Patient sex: M
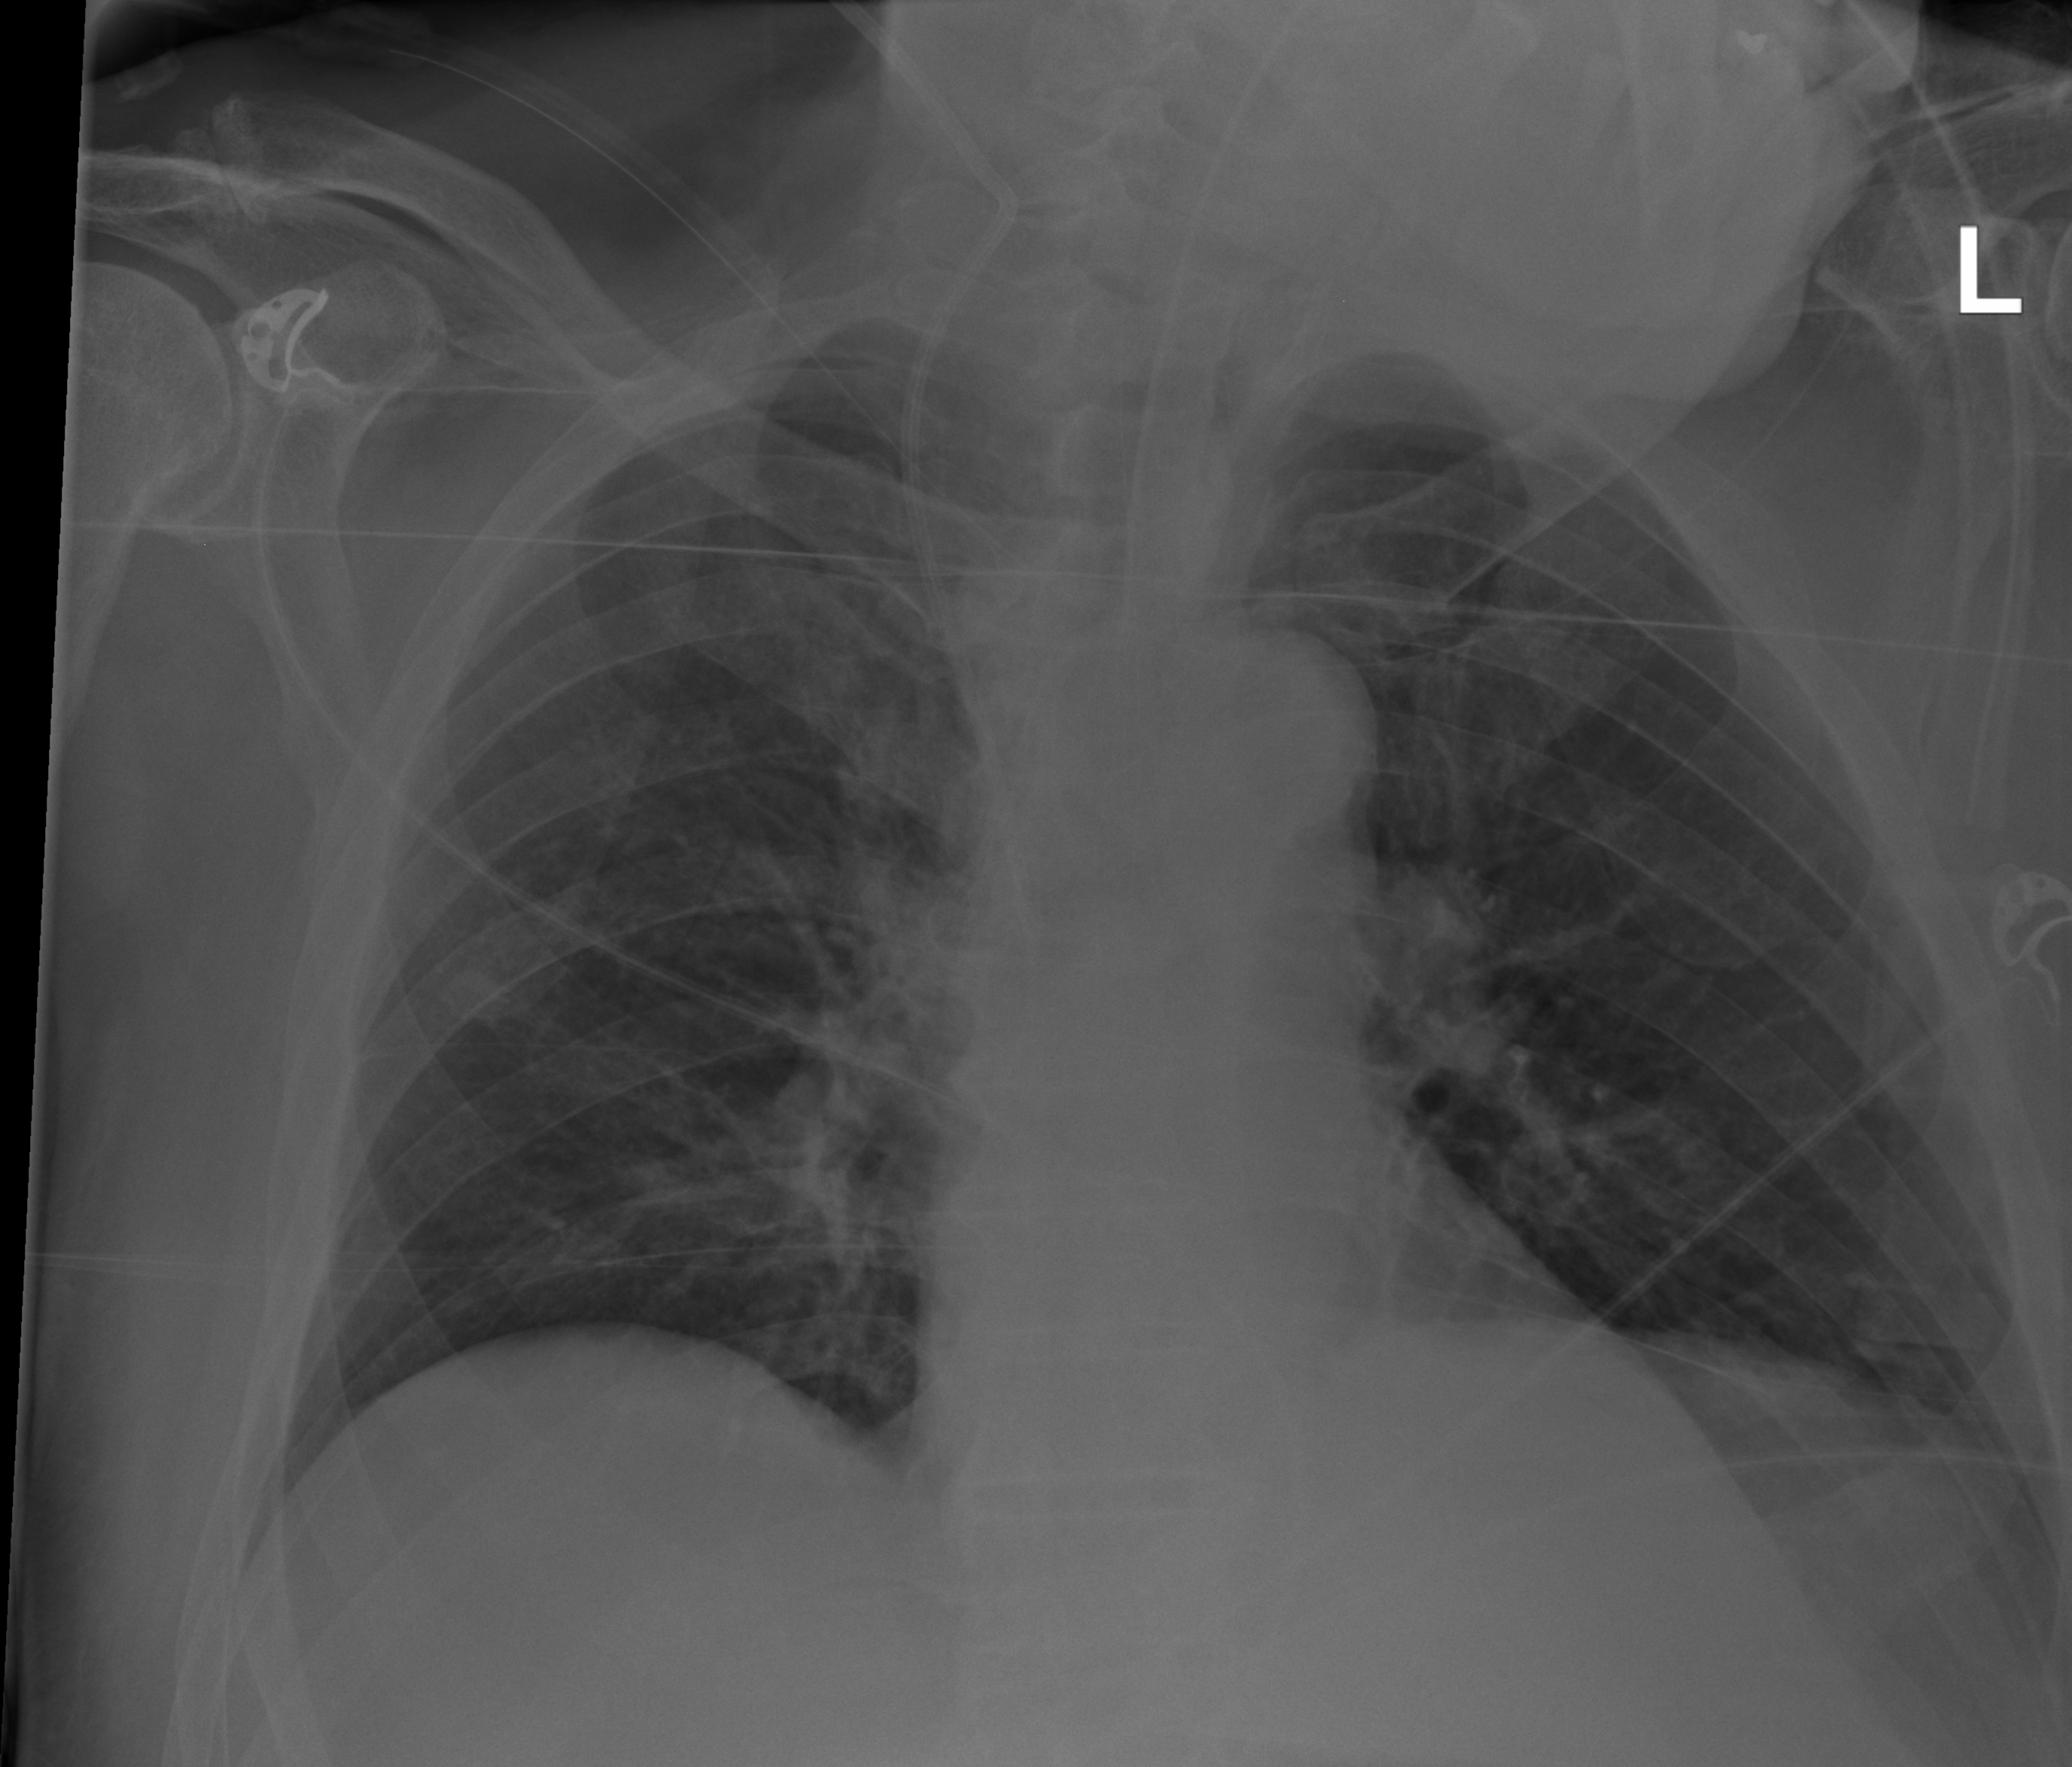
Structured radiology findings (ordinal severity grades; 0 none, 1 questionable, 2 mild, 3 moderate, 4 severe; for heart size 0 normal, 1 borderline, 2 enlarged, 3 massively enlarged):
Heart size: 0
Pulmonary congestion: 0
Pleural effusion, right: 0
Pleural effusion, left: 0
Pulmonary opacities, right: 0
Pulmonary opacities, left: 0
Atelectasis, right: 0
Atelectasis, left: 2